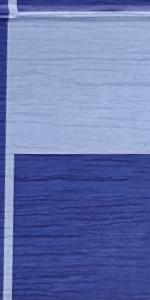
Label: Empty